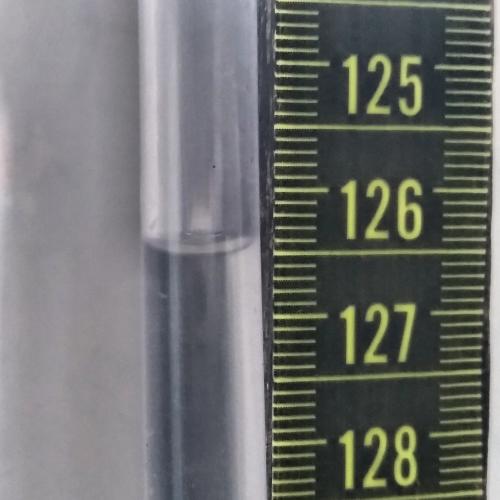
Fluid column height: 126.5 cm